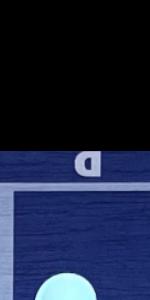
Label: Empty